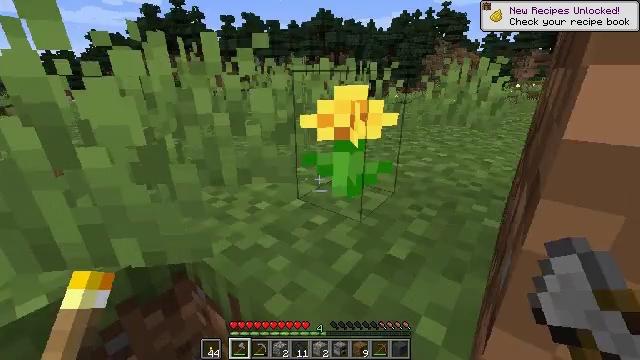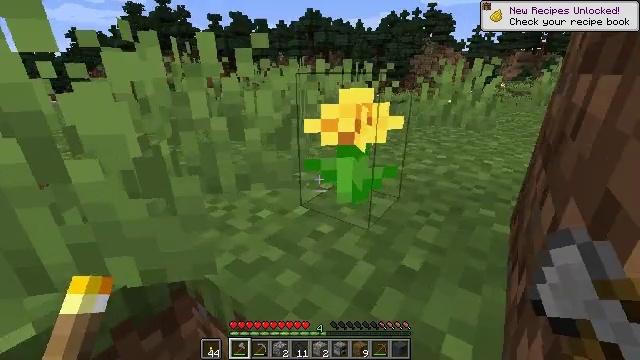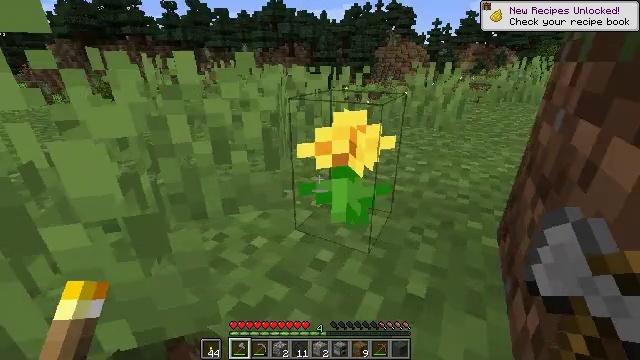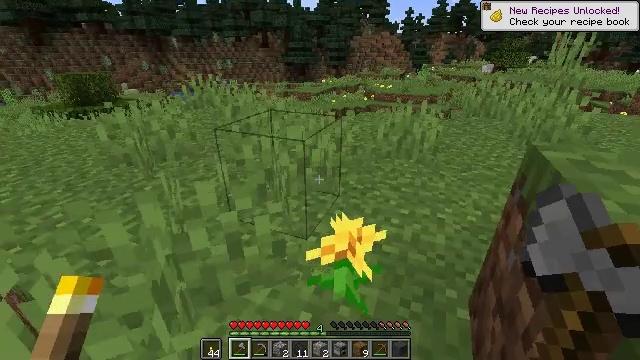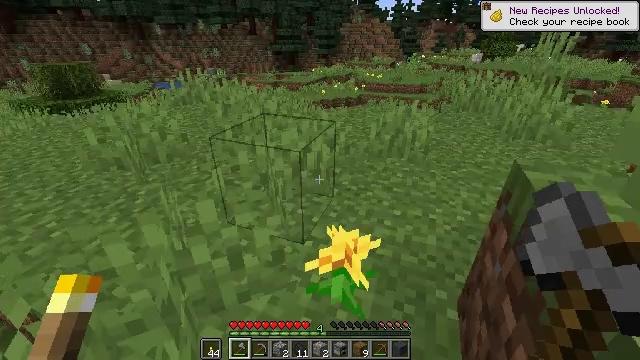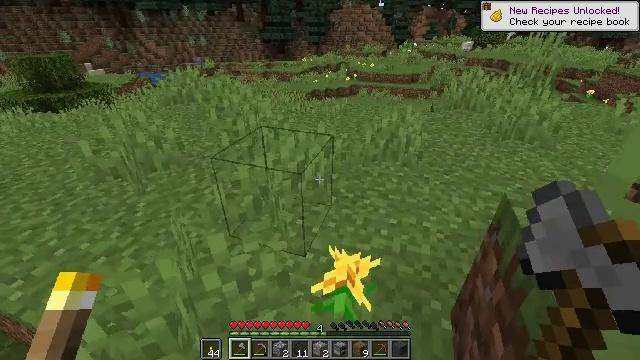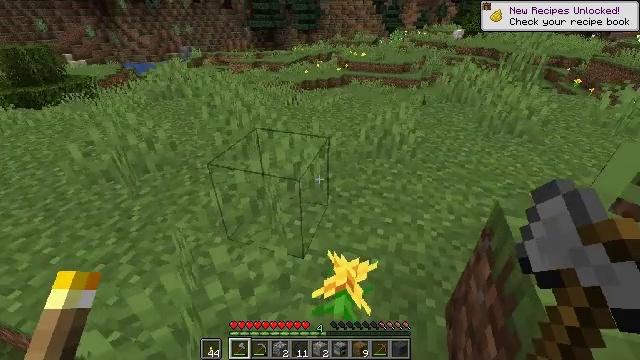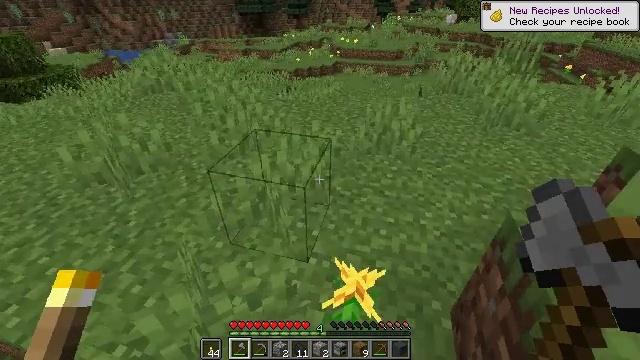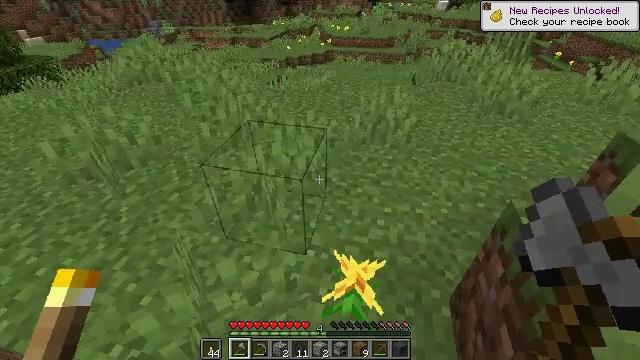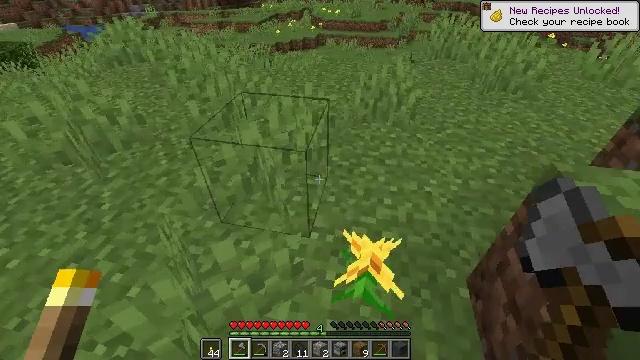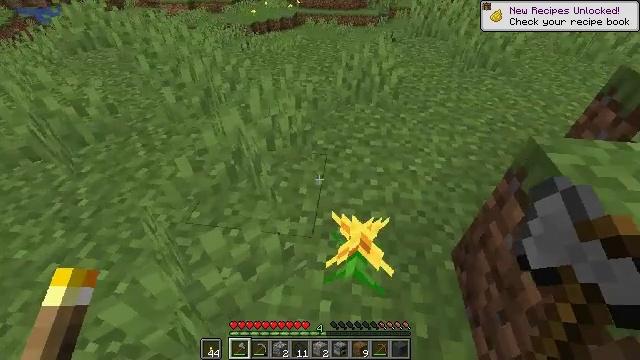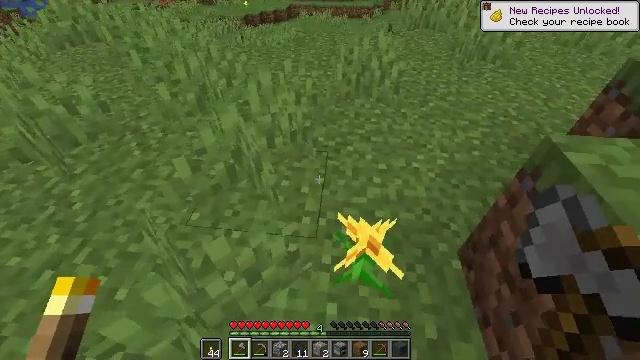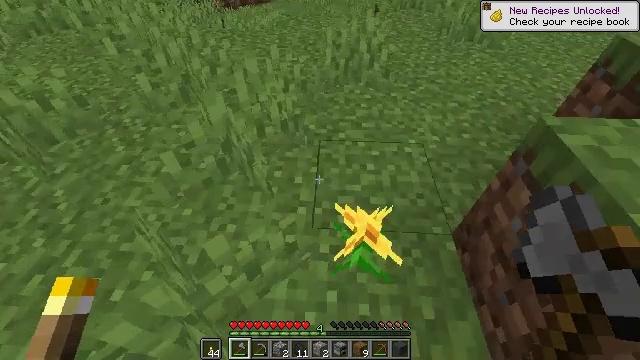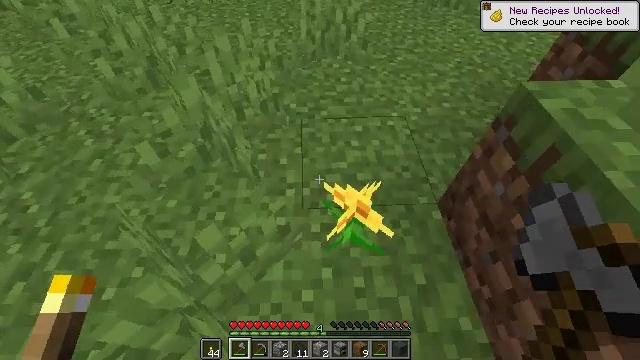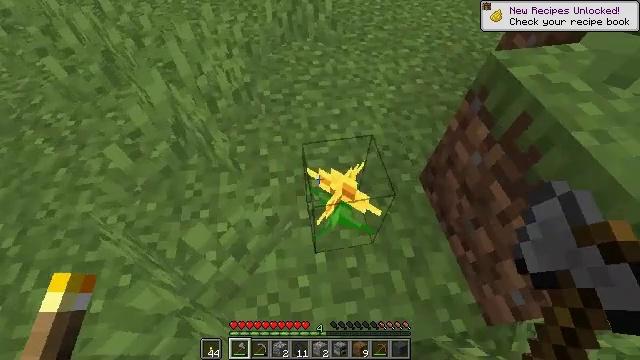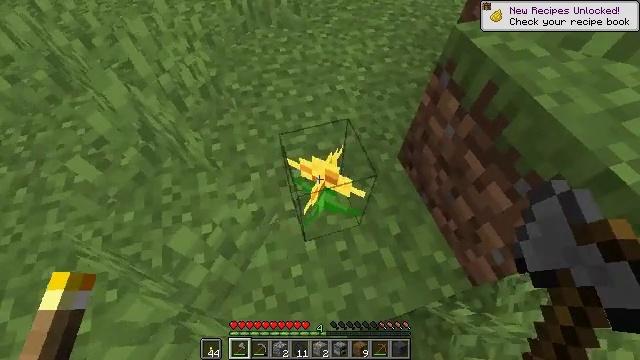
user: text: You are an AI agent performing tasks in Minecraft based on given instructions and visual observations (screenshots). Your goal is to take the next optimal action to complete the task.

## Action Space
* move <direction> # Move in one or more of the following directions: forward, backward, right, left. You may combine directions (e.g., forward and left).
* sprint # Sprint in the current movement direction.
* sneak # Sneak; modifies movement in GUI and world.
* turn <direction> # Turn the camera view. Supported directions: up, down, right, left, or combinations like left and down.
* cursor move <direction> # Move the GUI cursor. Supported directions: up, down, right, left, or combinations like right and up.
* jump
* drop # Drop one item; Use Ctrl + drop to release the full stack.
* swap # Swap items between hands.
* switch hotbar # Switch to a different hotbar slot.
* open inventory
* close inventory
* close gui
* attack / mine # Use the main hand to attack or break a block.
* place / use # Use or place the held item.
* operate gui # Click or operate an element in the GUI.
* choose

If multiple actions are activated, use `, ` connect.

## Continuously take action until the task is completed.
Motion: motion action
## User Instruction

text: Gather dandelions in the field.
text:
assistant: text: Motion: move forward, turn right
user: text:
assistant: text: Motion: move forward, turn right and down, jump
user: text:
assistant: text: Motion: move forward, turn right and down, jump
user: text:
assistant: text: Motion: move forward, turn right and down, jump
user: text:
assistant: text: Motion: move forward, turn right and down
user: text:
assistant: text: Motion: move forward, turn right and down
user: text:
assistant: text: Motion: turn right and down
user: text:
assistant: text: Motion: turn right and down
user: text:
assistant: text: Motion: turn right and down
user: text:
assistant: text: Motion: turn right and down
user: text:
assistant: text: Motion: turn right and down
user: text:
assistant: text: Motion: turn right and down
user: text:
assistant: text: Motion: turn right and down
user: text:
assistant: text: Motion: turn right and down
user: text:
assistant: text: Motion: turn right and down
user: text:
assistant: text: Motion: turn right and down, attack / mine
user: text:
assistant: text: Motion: attack / mine
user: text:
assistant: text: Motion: move forward, turn right and up, attack / mine
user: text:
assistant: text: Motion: move forward
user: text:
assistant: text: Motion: move forward, turn right
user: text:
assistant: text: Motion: move forward, turn right
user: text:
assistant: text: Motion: turn right
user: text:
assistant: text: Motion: turn right and up
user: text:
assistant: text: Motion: turn right and up
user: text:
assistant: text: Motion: turn right and up
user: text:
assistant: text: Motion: move forward, turn right and up
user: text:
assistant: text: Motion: move forward, turn right and up
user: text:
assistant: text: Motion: move forward, turn right
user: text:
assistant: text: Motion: move forward
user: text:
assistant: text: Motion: move forward